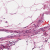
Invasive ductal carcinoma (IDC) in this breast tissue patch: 0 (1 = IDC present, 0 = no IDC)